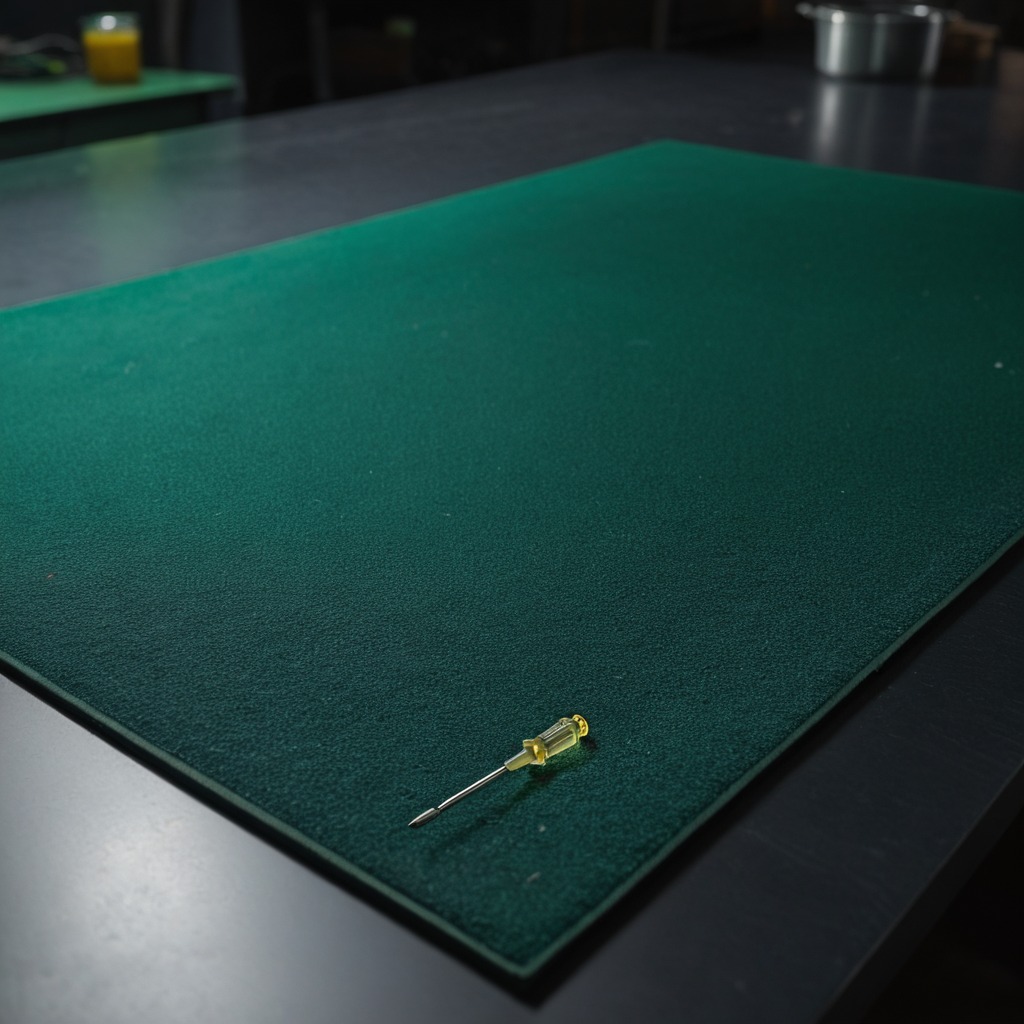
A screwdriver is lying on the clean granite tabletop.